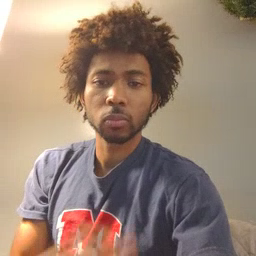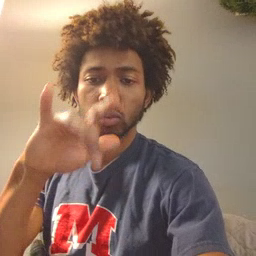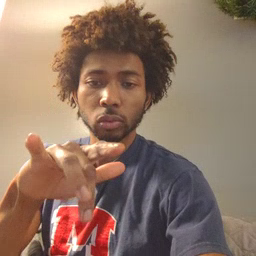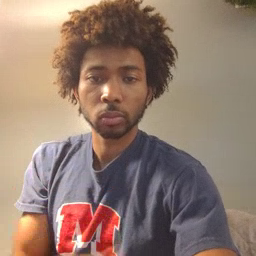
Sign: touch